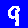
Digit: 9